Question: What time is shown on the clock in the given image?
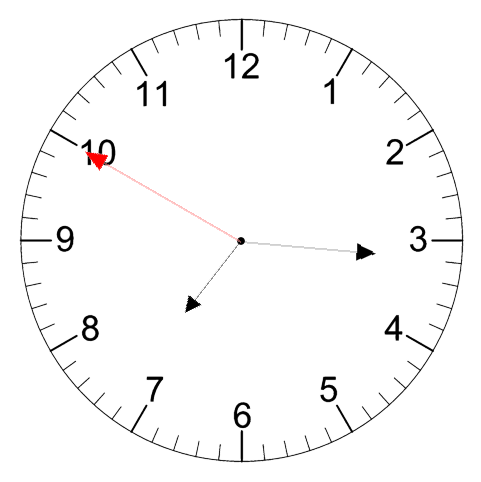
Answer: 07:15:50